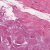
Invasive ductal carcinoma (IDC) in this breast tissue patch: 0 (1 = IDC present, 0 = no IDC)